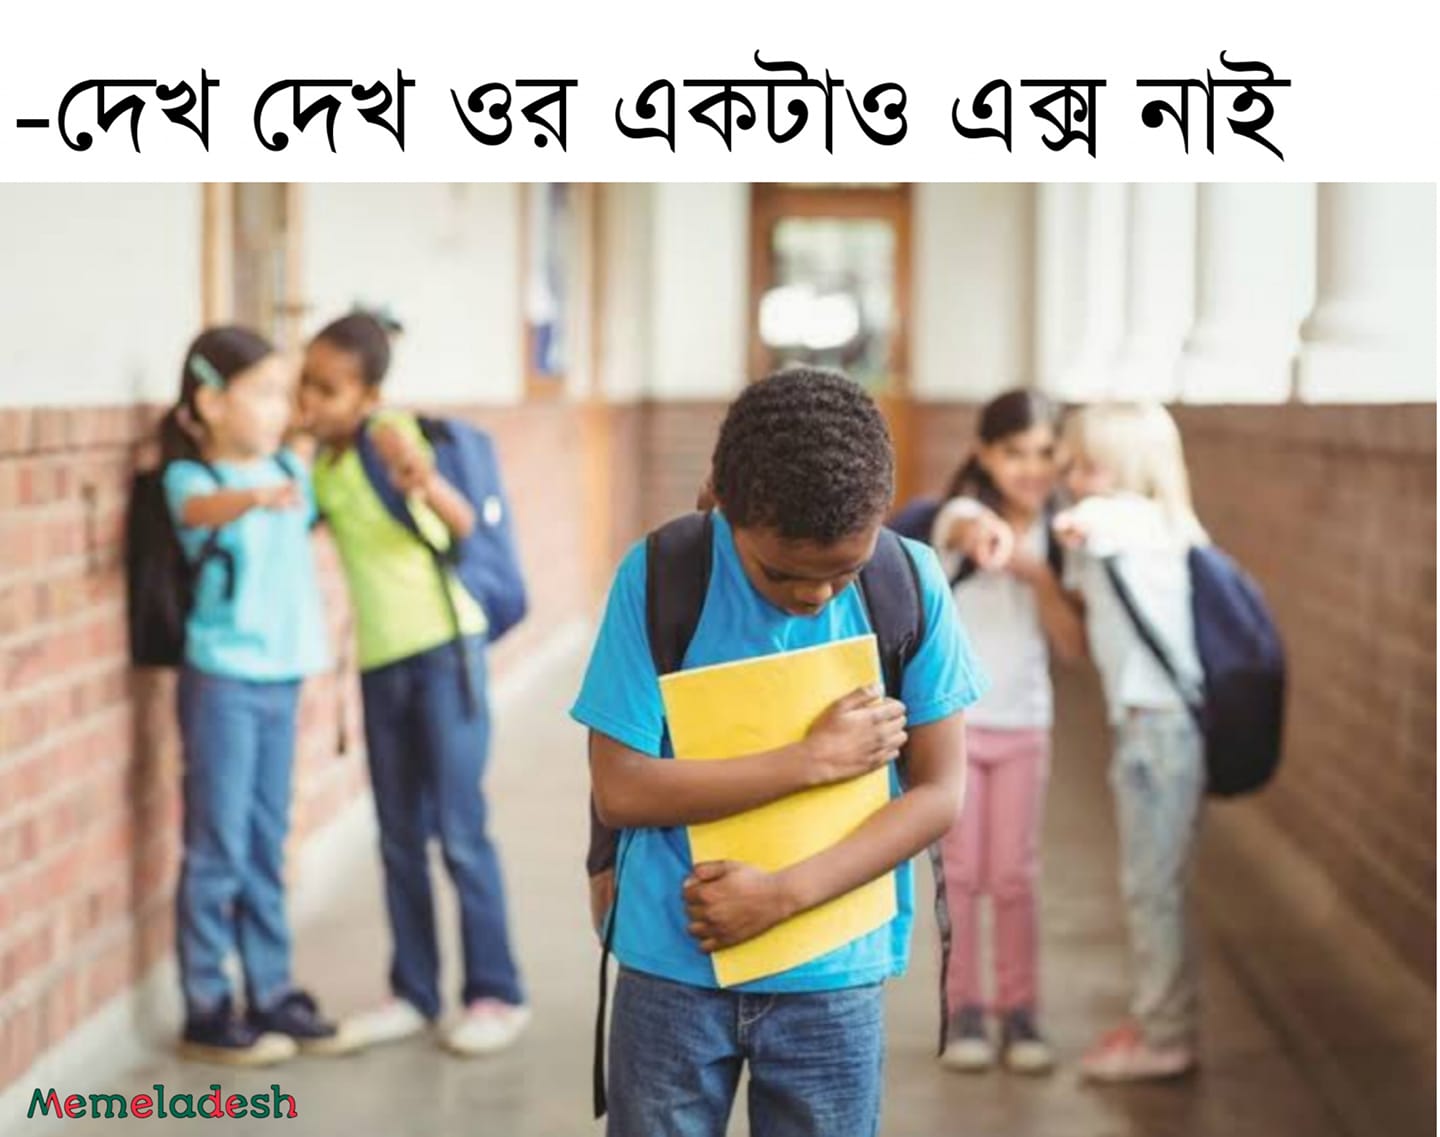
Caption: - দেখ দেখ ওর একটাও এক্স নাই
Label: non-hate